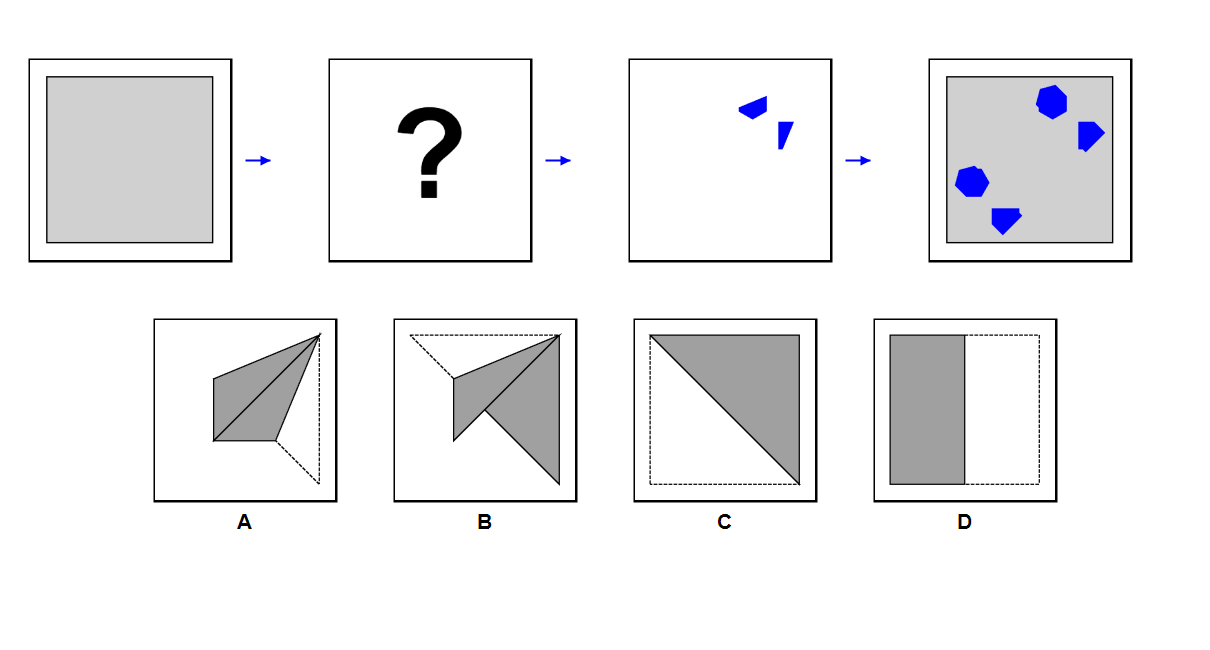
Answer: D